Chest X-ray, PA view. Patient: 47 years old, sex F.
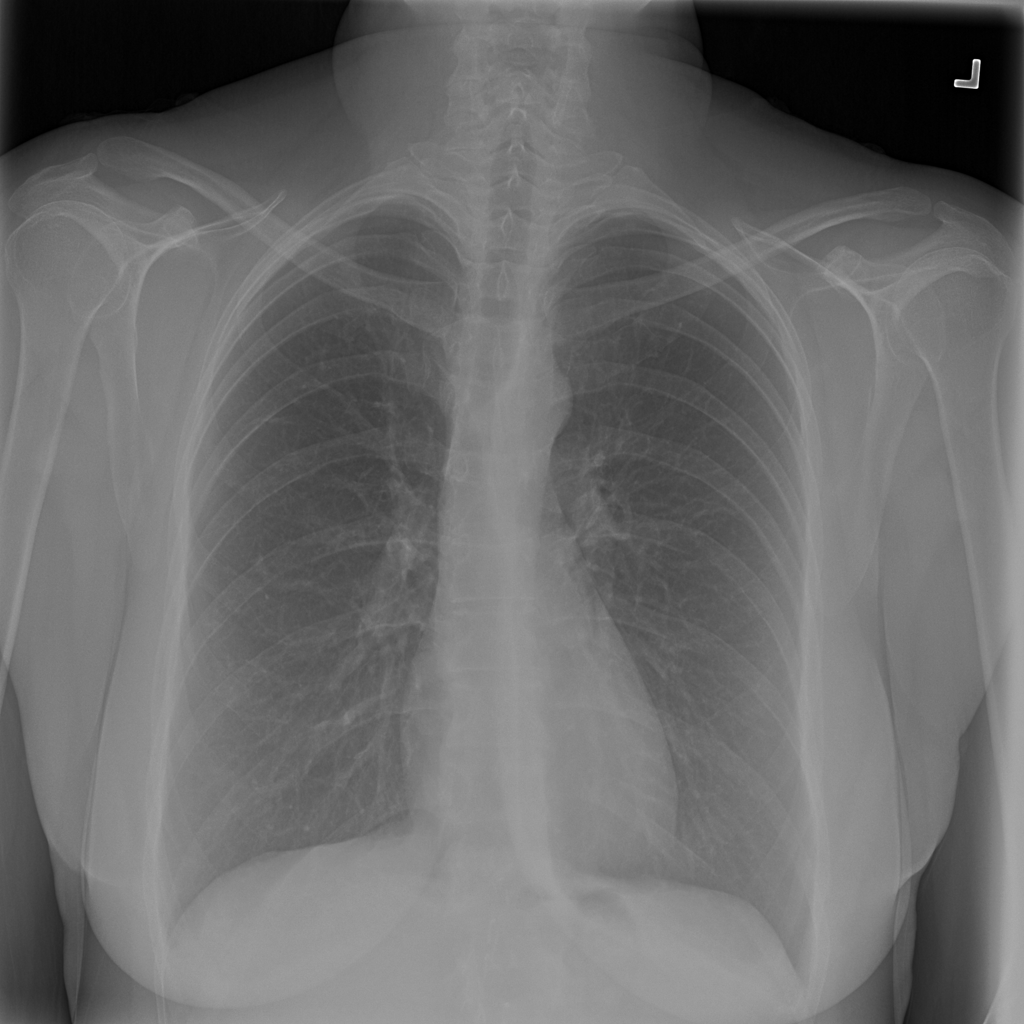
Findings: No Finding